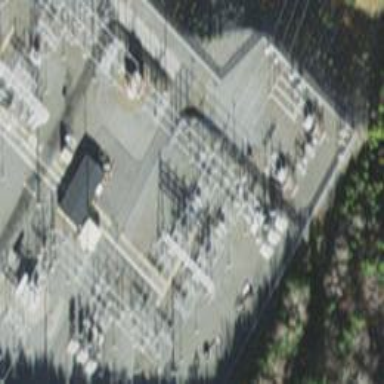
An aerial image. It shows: Switch used for power control.